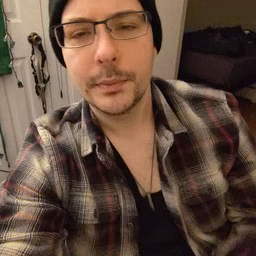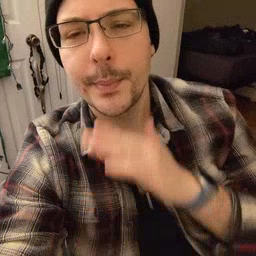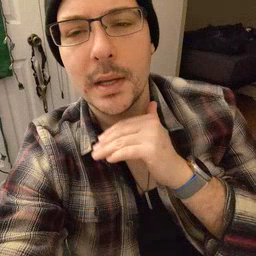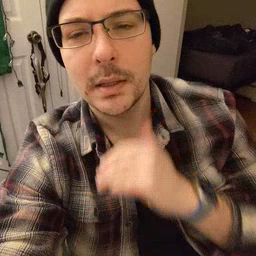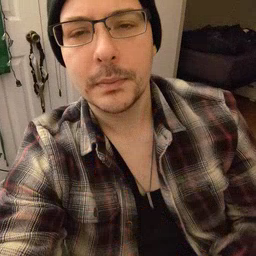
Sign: pig